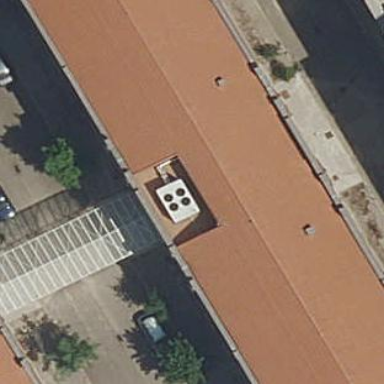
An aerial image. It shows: Public building.